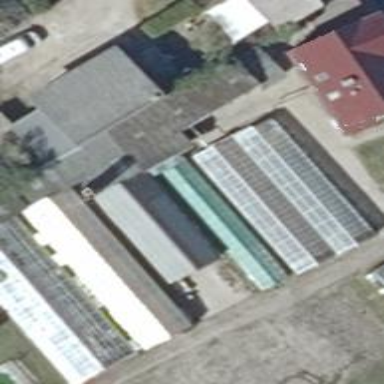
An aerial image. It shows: Greenhouse.